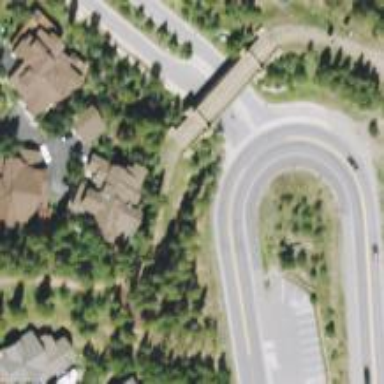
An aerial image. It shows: Advanced track road with bridge.